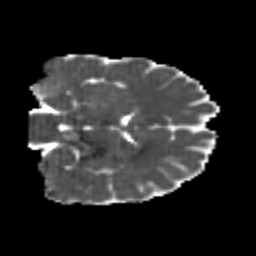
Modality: MD
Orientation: coronal
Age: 21
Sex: male
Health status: healthy
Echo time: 0.074 s